Question:
I am reading page 69 of Haskell School of Expression and I am not sure that I got the evalution of 'rev [1:2:3:4]' right.
Hudak does not explain the evalution(rewriting) order in detail in his book for 'reverse'.
Could someone please either confirm that my guess (shown in the attached picture) is correct or if not correct then point out what I got wrong. I believe that it is correct but I am not 100% sure, this is the reason for asking.
So the question is:
when I evaluate one step of 'reverse' then aftes the evaluation (i.e. rewriting) the result should be surrounded by parenthesis, right?
If I understand correctly, these unlucky appearance of parentheseses is the reason for the poor (read quadratic) time complexity of 'reverse'. In this example 6 steps are spent in total on list appending in order to reverse a 4 element list.
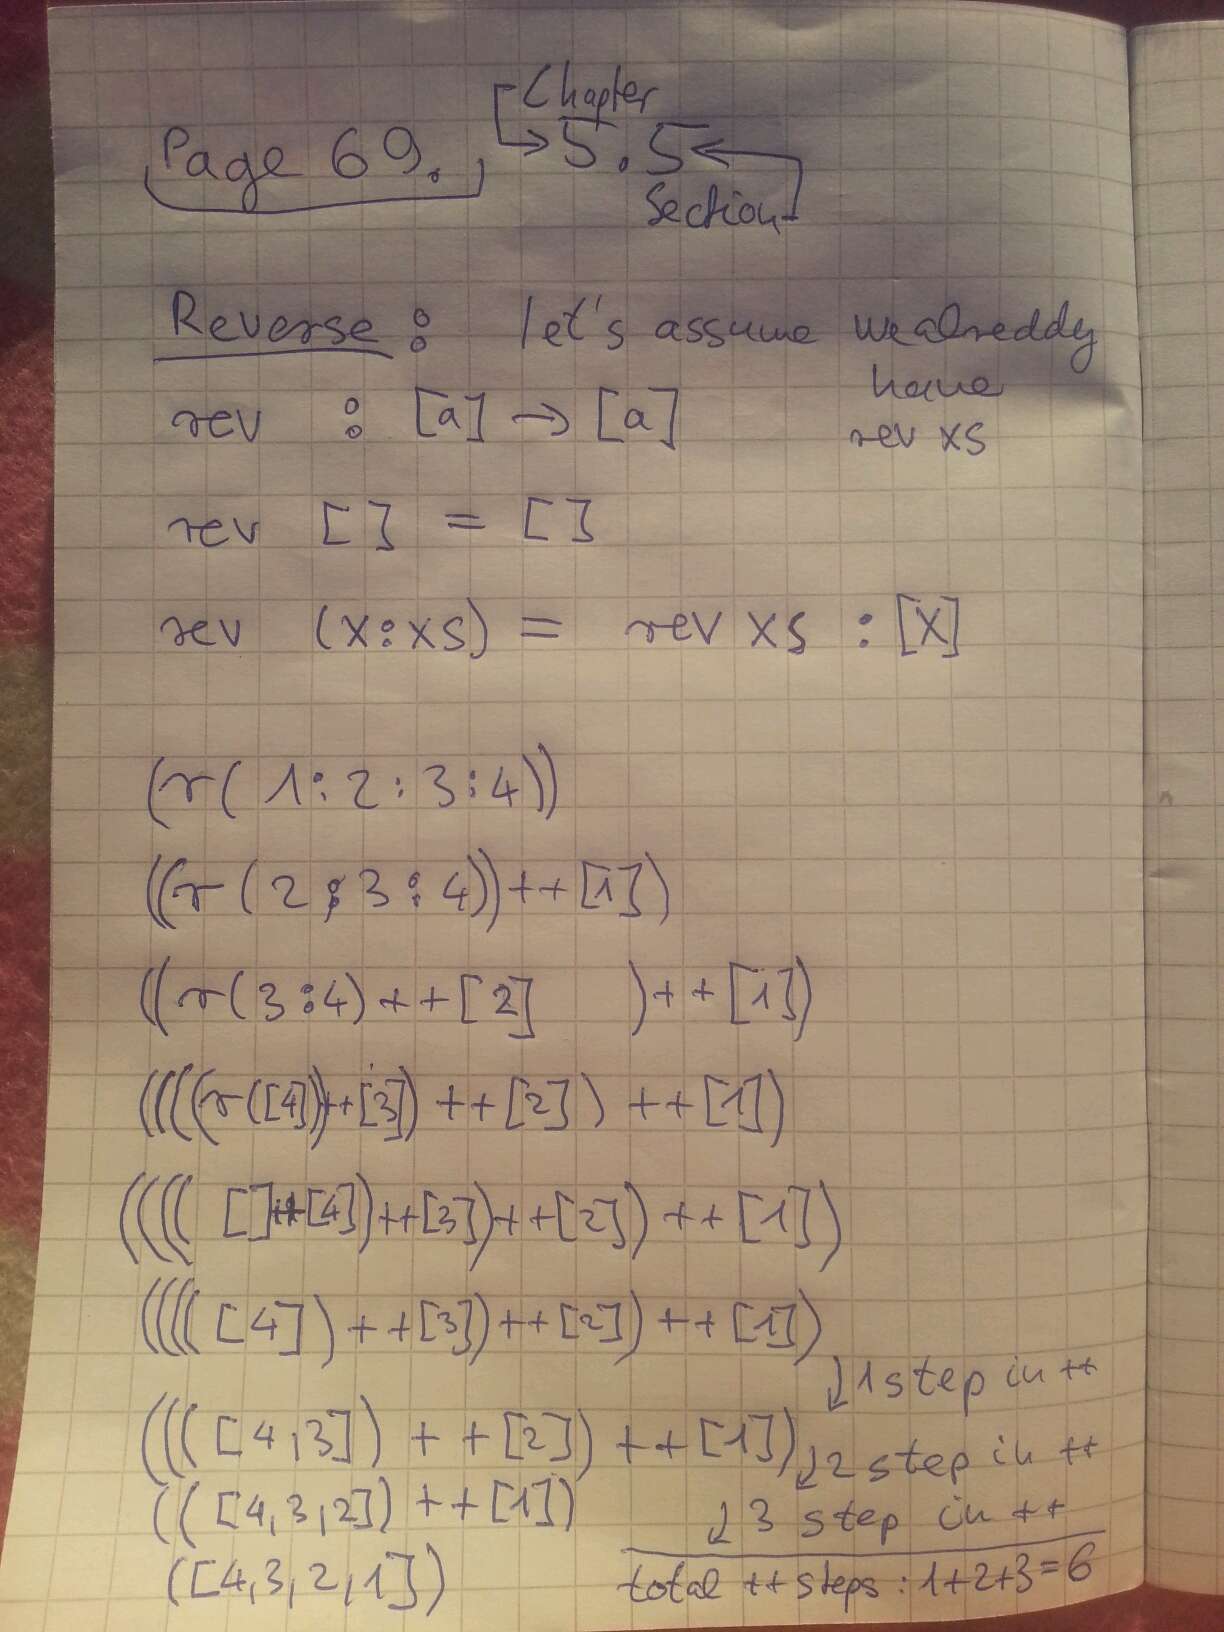
Answer: Yes, nested, left-associative calls to append (in Haskell, goes by the names '(++)' and '(<>)') generates poor performance of singly-linked lists.
There are several solutions to this problem, since it's been known about for 30 or 40 years, at least. I believe the library version of 'reverse' uses an accumulator to achieve linear complexity rather than quadratic, but it's still not something you want to call frequently on lists.